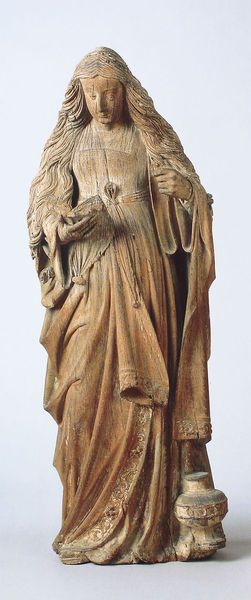
Titel: Maria einer Verkündigung
Standort: Herkunftsort: Kleve (EU - D - NRW)
Institution: Frankfurt a. M., Liebieghaus
Schlagwörter: hand, schatten, umhang, braun, frau, holz, kleid, lampe, laterne, mund, nase, blick, gürtel, augen, bibel, falten, gesicht, knoten, lang, mensch, stein, hände, figur, gewand, haare, person, locken, krug, statue, vase, kette, risse, lesen, kordel, bronze, foto, gefäß, buch, schnitzerei, toga, lesend, maria, madonna, magdalena, gemeißelt, skultpur, schüsselfalten, kellerfalten, frauu